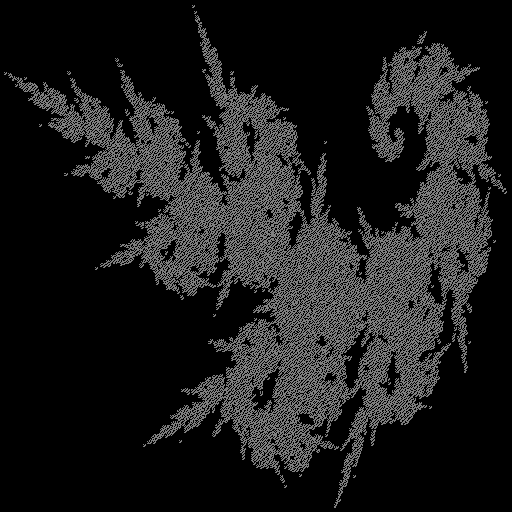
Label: a2